Interaction volume radius: 5 \u00c5
Interaction volume height: 15 \u00c5
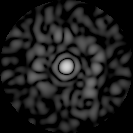
Disorder parameter: 0.7911